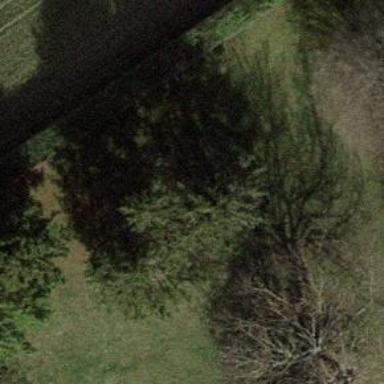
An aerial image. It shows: Evergreen needle-leaved tree.